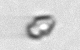
Label: Heterocapsa_rotundata